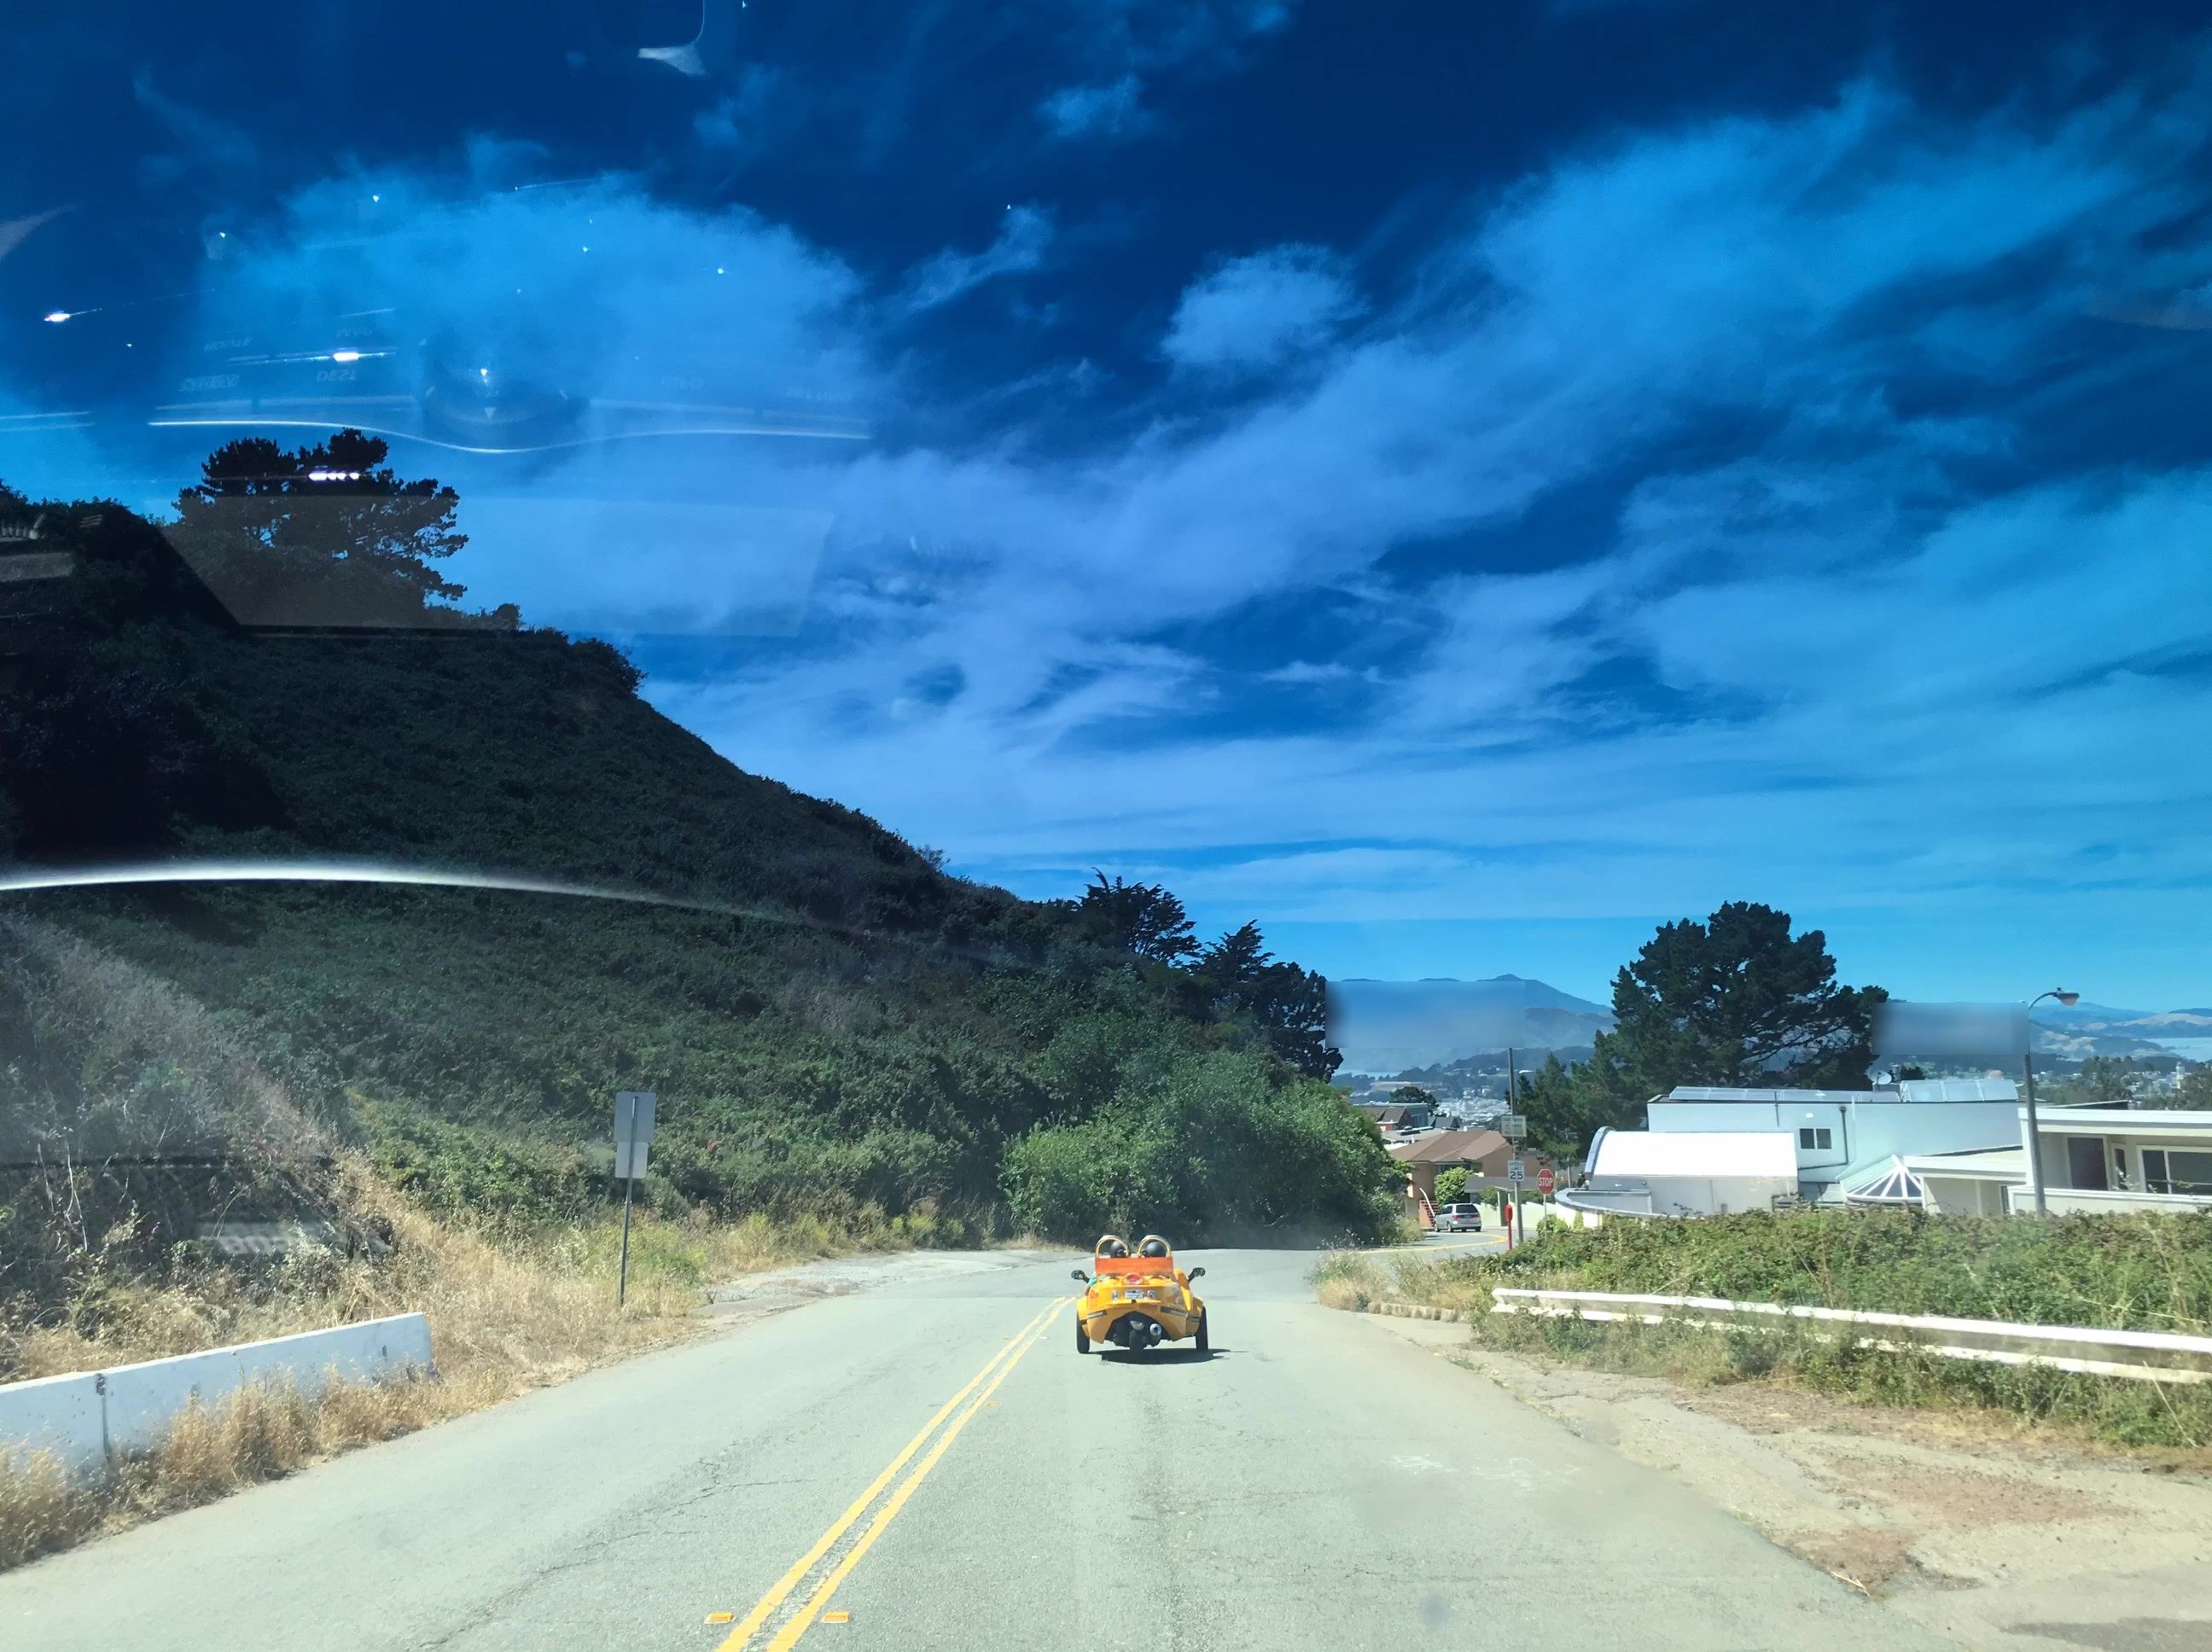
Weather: cloudy
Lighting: day
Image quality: good
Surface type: driving surface
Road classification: cycleway, tertiary
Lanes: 2
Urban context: urban centre
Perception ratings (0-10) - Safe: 1.3, Lively: 0.99, Beautiful: 4.92, Boring: 1.78, Depressing: 8.79, Wealthy: 1.38